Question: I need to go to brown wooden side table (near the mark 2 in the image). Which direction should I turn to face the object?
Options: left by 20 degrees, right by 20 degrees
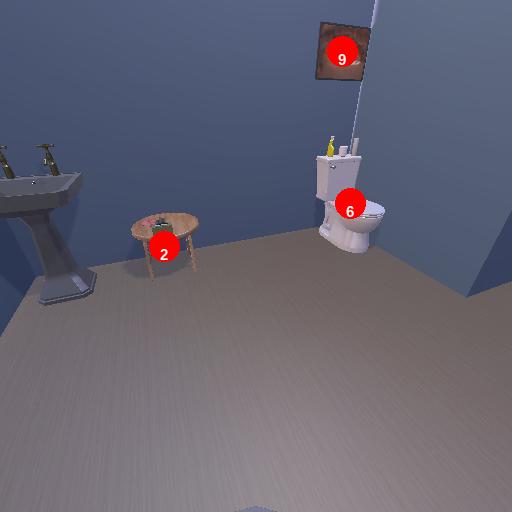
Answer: left by 20 degrees